Aerial crown-view tile of a tropical tree (Barro Colorado Island, Panama), acquired 20250715:
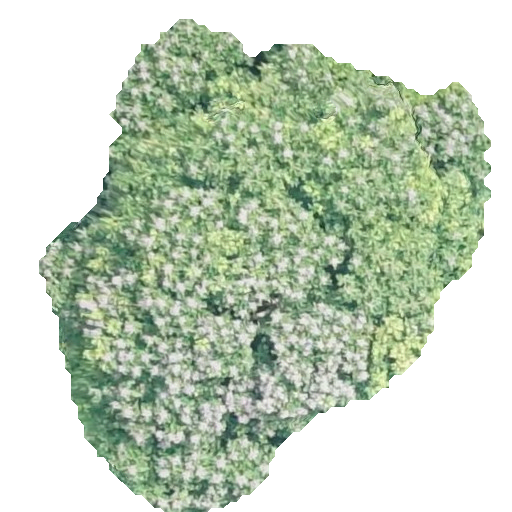
Species: Dipteryx oleifera
GBIF accepted scientific name: Dipteryx oleifera
Crown area: 217.21 m²